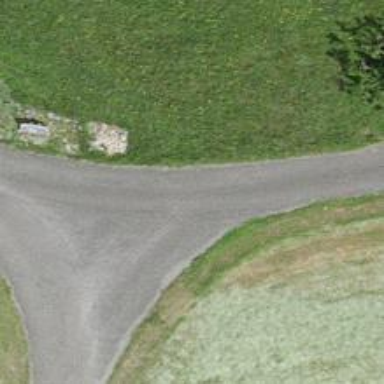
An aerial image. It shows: Unclassified road.